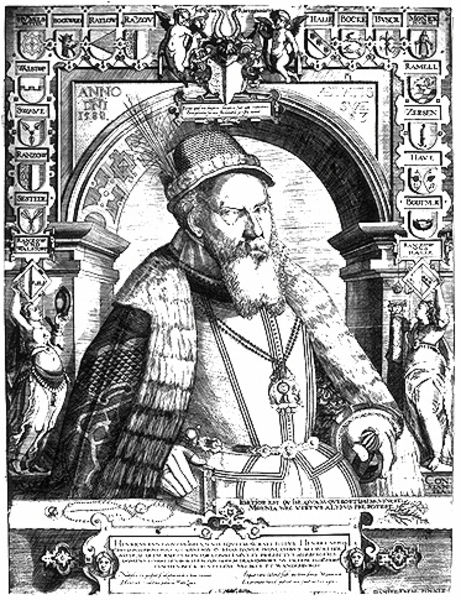
Titel: Bildnis des Grafen Heinrich von Rantzau
Künstler: Daniel Frese
Institution: (Seriendruck)
Schlagwörter: feder, hand, himmel, mann, schatten, umhang, weiß, grau, hut, licht, nase, ohr, pfeiler, schwarz, blick, gürtel, rock, bart, mütze, architektur, augen, bärtig, pelz, rahmen, vollbart, bildnis, herr, portrait, porträt, brüstung, gewand, mantel, tänzerin, bruststück, ohren, engel, federhut, holzschnitt, schrift, bogen, kette, grafik, graphik, figuren, rundbogen, könig, inschrift, jahreszahl, ring, arkade, buch, torbogen, druck, schraffur, radierung, stich, schwarzweiß, schwert, text, beschriftung, herrscher, allegorie, brokat, fürst, rüstung, wappen, gesims, skulpturen, statuen, jäger, wams, medaille, prunk, kupferstich, allegorien, kästchen, kapitel, triumpfbogen, hit, stimmer, hur, anno, hermen, bandelwerk, shwert, 1580, prunkrüstung, schwarz-wei, englischer nobleman 1580, kämperpunkt